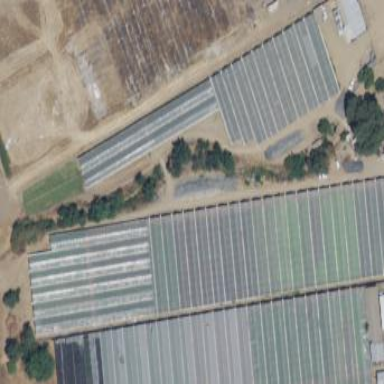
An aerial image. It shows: Building used for greenhouse horticulture.